Question: Simply,
I am trying to add a form tag, with a hidden and a submit button to a web page loaded in a webbrowser in c#. After I add it I want to invoke the click event on the button.
I do not have a lot of code to show as I was unable to even get close. I could not find an example of this in google.
I have tried to use create element, then InsertAdjacentElement, which seems to work when I examine HtmlDoc, but when i try to get the element by ID it always returns null.
'''
System.Windows.Forms.HtmlDocument doc = harvester.Document;
string ftm = "<form Id = 'SD' method='POST' action='day.cfm'><input type='hidden' name='Day' value='" + selDay + "'><input id='SubmitDay' type='submit' value='View the Schedule'></form>";
var divElem = doc.CreateElement("div");
divElem.InnerText = ftm;
divElem = doc.Body.InsertAdjacentElement(HtmlElementInsertionOrientation.AfterBegin, divElem);
HtmlElement button = doc.GetElementById("SubmitDay");
// button = null, always.
'''
Thanks for any help.

Image shows the DOM after inserting the form.
So here is the code working...
FYI: selDay and wordDay are just string vars containing dates
'''
System.Windows.Forms.HtmlDocument doc = harvester.Document;
const string quote = """;
string ftm = "<form Id = 'SD' method='POST' action='schedule.cfm'><input type='hidden' name='Day' value=" + quote + selDay + quote+ ">" + wordDay + "<input id='SubmitDay' type='submit' value='View the Schedule'></form>";
var divElem = doc.CreateElement("div");
divElem.InnerHtml = ftm;
divElem = doc.Body.InsertAdjacentElement(HtmlElementInsertionOrientation.AfterBegin, divElem);
HtmlElement button = doc.GetElementById("SubmitDay");
button.InvokeMember("click");
'''
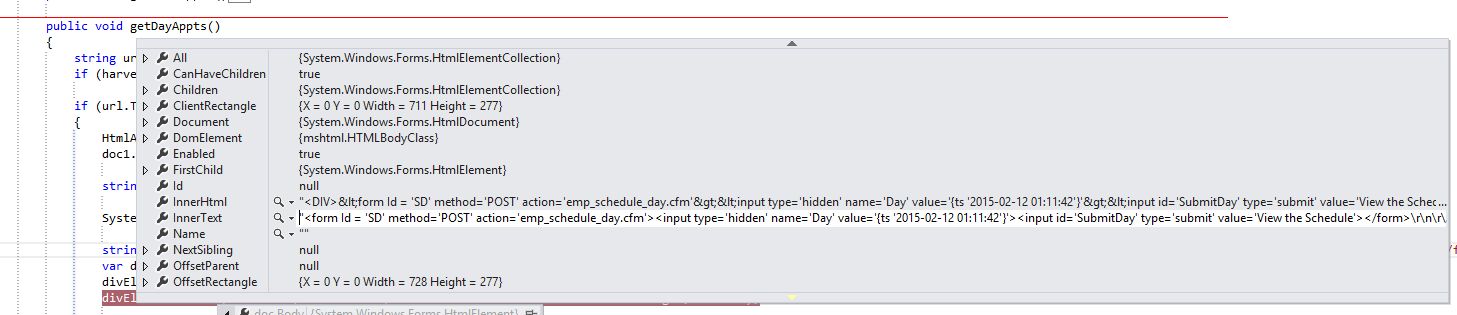
Answer: Based on the screenshot, you are attempting to inject HTML into the page by setting the 'InnerText' property. From the <URL> for this property:
> If you attempt to assign HTML to an element with InnerText, the HTML code will display as literals in the document, just as if you were viewing HTML within a text file.
This means that your 'form' and 'input' elements are being injected into the page -- '&lt;form&gt;' instead of '<form>', so when you search the DOM for the button it doesn't exist.
Try using <URL> instead.